Question: I have a file with such data:
'''
0 5 9250 20728 <PHONE> 34000
-0.1 -0 0.0 0.1 0.2 0.3
'''
I need to read it and to create histogram accordingly:
first line bar heigh
second line bins.
'''
from matplotlib import pyplot
import numpy as np
import matplotlib.mlab as mlab
import matplotlib.pyplot as plt
import string
x = []
y = []
for line in open('data.csv'):
values = line.strip(' ').split()
print(line.strip(' ').split())
x.append(float(values[0]))
y.append(float(values[1]))
plt.bar(y, x)
plt.xlabel('slack')
plt.ylabel('traces')
plt.title(r'Histogram of Slack')
# Tweak spacing to prevent clipping of ylabel
plt.savefig('igor.png')
'''
in spite of getting histo I get this:

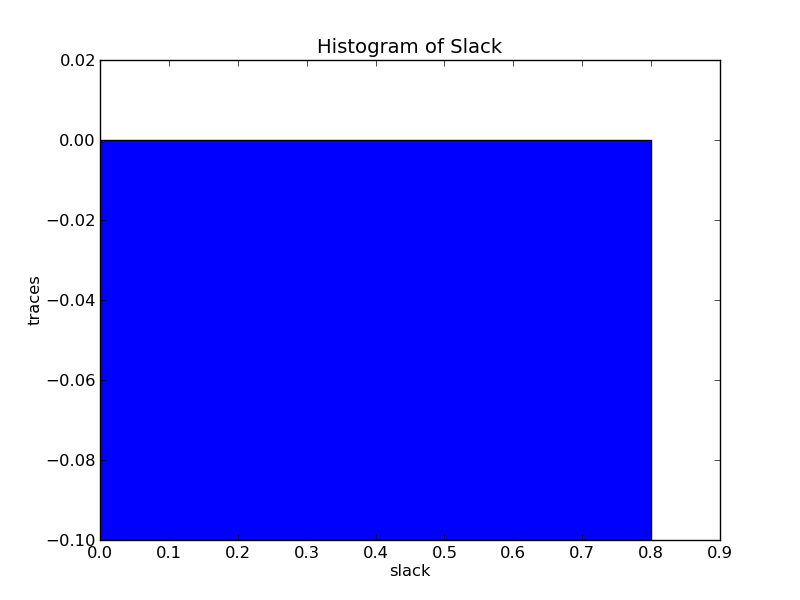
Answer: You're reading the first line as '(x, y)' values, and then the second line as well. You should read the first line as 'x' values only, and the second as 'y' values only, like:
'''
from matplotlib import pyplot
import numpy as np
import matplotlib.mlab as mlab
import matplotlib.pyplot as plt
import string
with open('barplt.txt') as infile:
x = [float(value) for value in infile.readline().strip().split()]
y = [float(value) for value in infile.readline().strip().split()]
plt.bar(y, x, width=0.1)
plt.xlabel('slack')
plt.ylabel('traces')
plt.title(r'Histogram of Slack')
# Tweak spacing to prevent clipping of ylabel
plt.savefig('igor.png')
'''
Also, there are 7 bar heights, and only 6 bin positions in your example data (with 2 positions at 0). Unless I've misunderstood what you want.
Note that I have set the bar width to 0.1 explicitly.